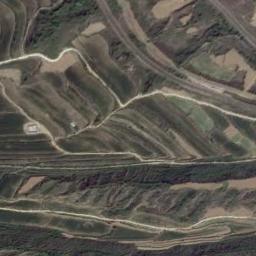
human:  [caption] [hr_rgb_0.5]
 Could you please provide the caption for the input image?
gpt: There are several roads on the terrace .

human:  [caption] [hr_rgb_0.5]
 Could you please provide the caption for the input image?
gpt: A large layer of brown and green mixed terraces with several winding narrow paths .

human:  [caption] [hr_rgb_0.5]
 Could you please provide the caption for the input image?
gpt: The bare and green terrace is next to some trees .

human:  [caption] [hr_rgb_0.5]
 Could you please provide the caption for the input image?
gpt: There is a path between the terraces leading to a building .

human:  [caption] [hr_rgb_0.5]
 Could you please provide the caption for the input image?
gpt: There are some paths among the terraces .